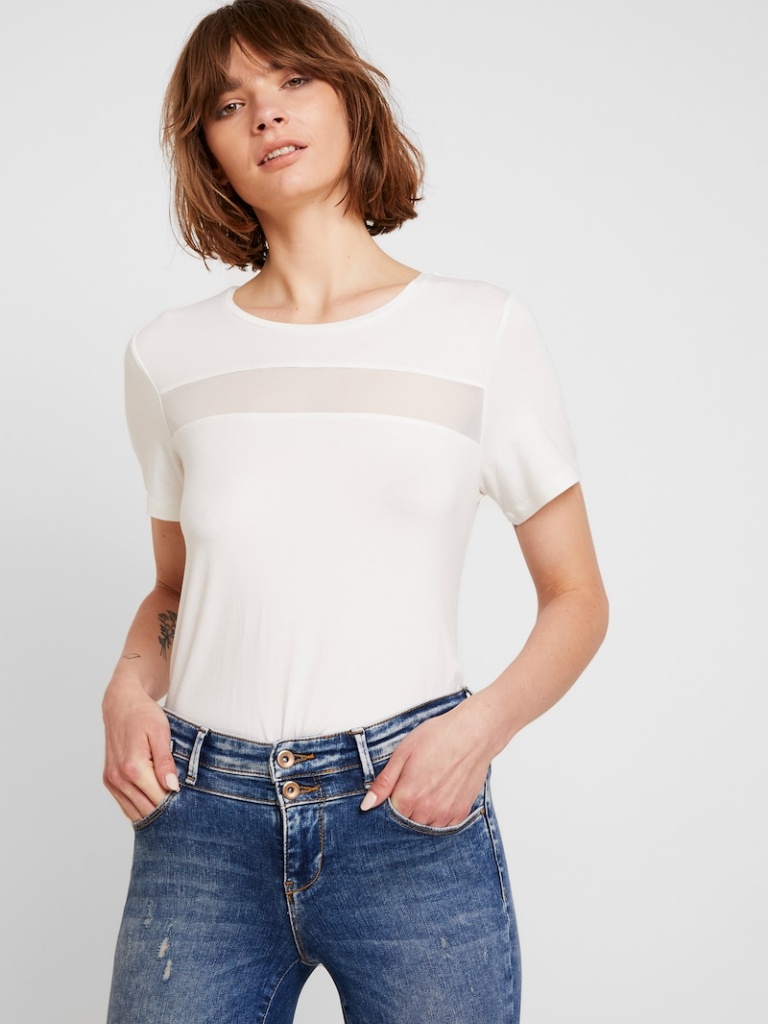
cotton fitted short sleeve hip length Fully Tucked in crew t-shirt